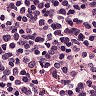
Metastatic tissue present: no